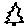
Label: tree